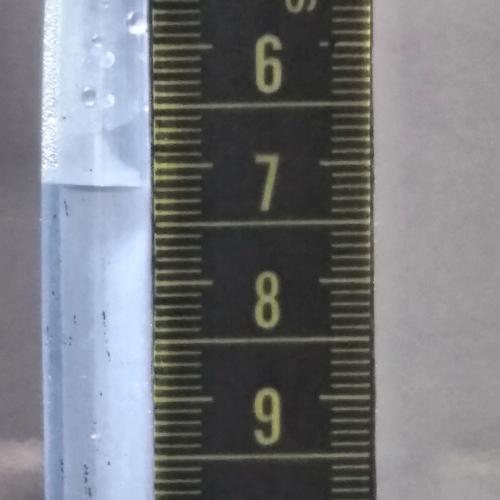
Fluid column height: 7.2 cm